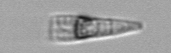
Label: Licmophora